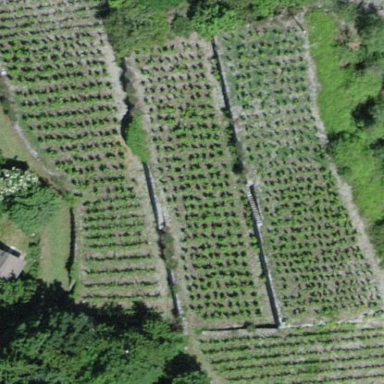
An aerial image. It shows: Vineyard growing grapes.